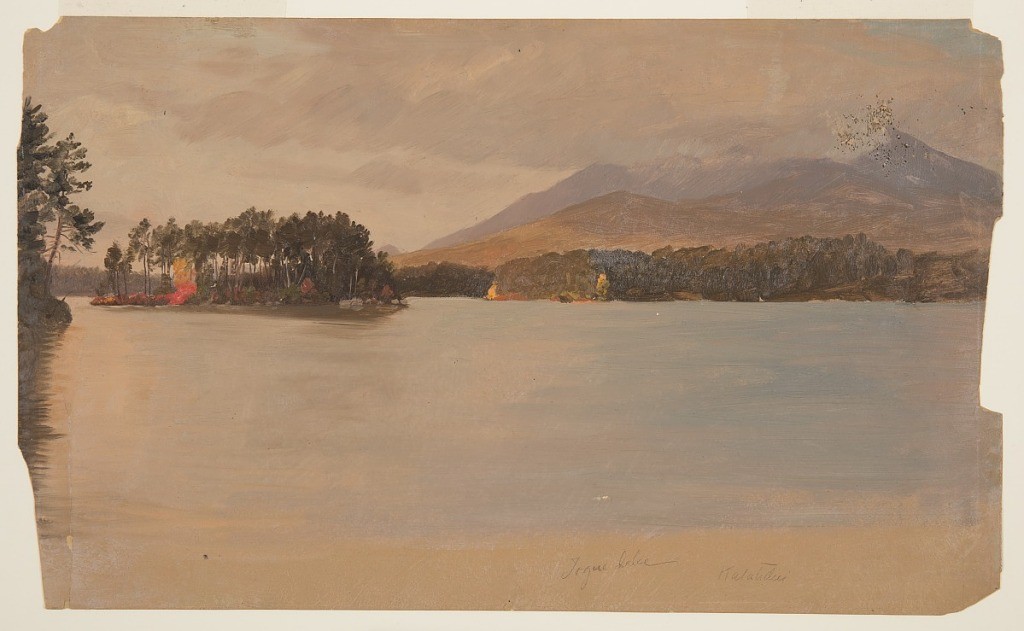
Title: Mt. Katahdin from Togue Pond, Maine
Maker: Frederic Edwin Church, American, 1826–1900
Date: probably 1878–1879
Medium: Oil and graphite on paperboard
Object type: drawing
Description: Landscape study showing a view of Togue Pond and Mt. Katahdin from the southern shore of the pond. The blue-purple surface of the water extends from the foreground to the middle distance, where a wooded island is shown at left. A vibrant patch of fiery red foliage is visible on the left side of the island, resembling a bright bonfire. The lake's opposite shoreline, covered in trees, stretches across the background before rising to the peaks of Abol and Rum Mountains behind it, rendered in warm shades of brown. Beyond them, the purple silhouette of Mt. Katahdin's south face is partially veiled by a low-lying bank of clouds. Patches of blue sky penetrate the clouds at upper right and upper left.